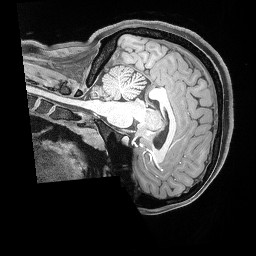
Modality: T1w
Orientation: sagittal
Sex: female
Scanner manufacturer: siemens
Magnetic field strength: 3 T
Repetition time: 2.53 s
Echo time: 0.00169 s